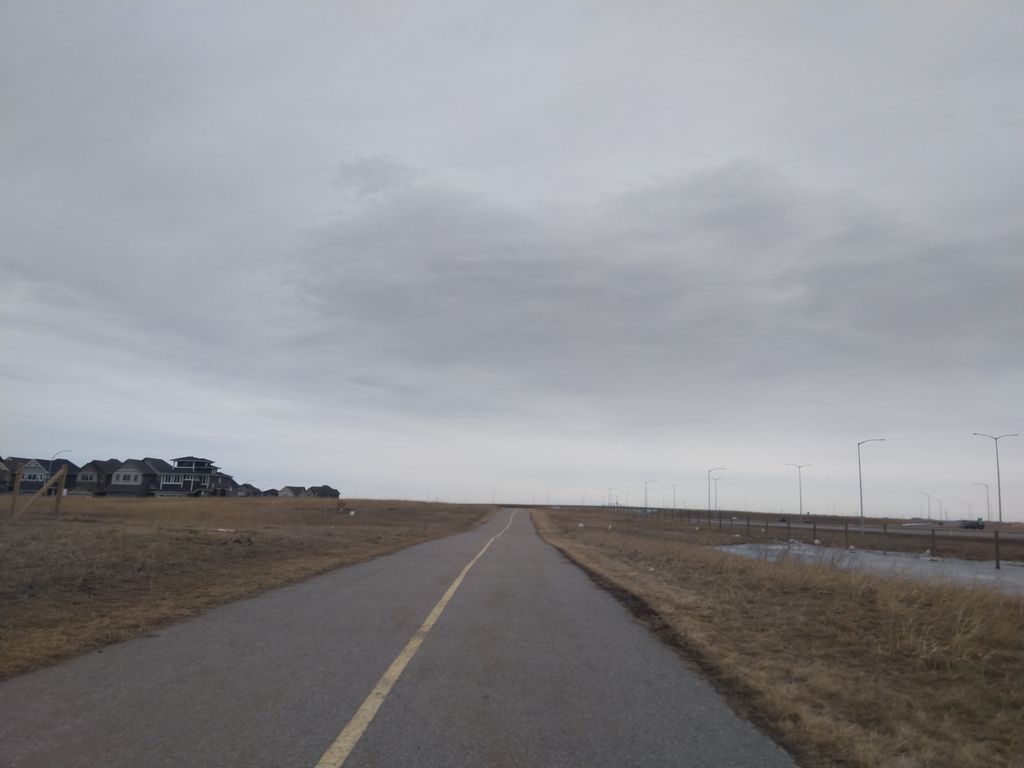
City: calgary